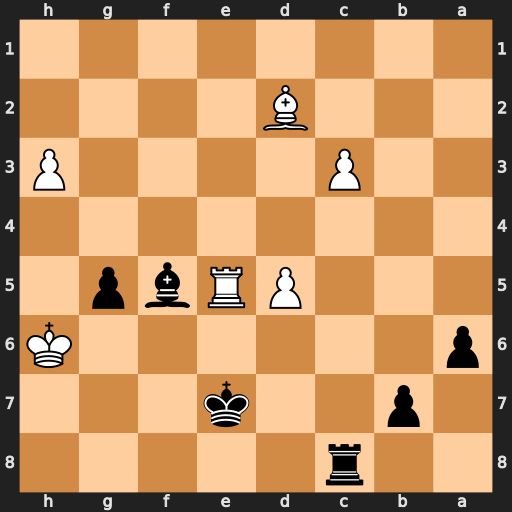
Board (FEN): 2r5/1p2k3/p6K/3PRbp1/8/2P4P/3B4/8
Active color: b
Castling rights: -
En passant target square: -
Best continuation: Kf6 Rxf5+ Kxf5